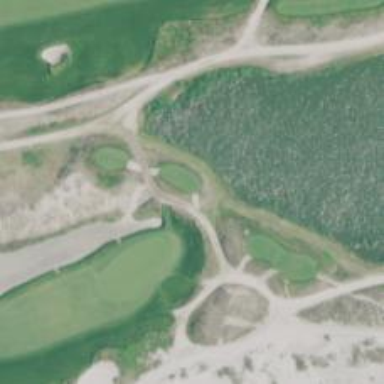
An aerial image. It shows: Pathway for golfing.